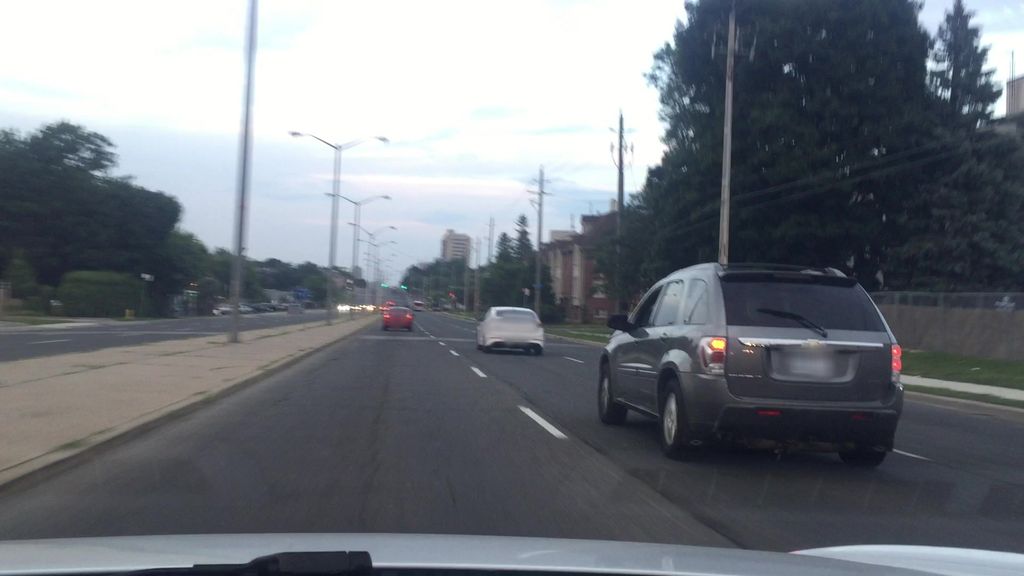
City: toronto